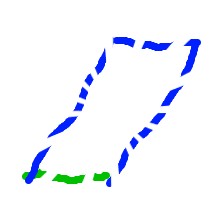
Shape: parallelogram